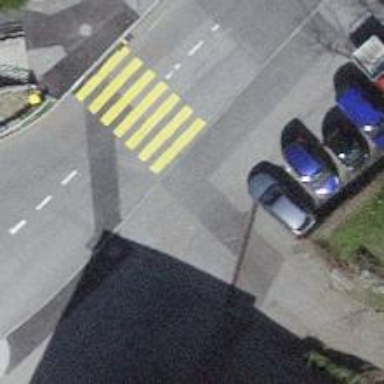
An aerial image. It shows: Sidewalk.